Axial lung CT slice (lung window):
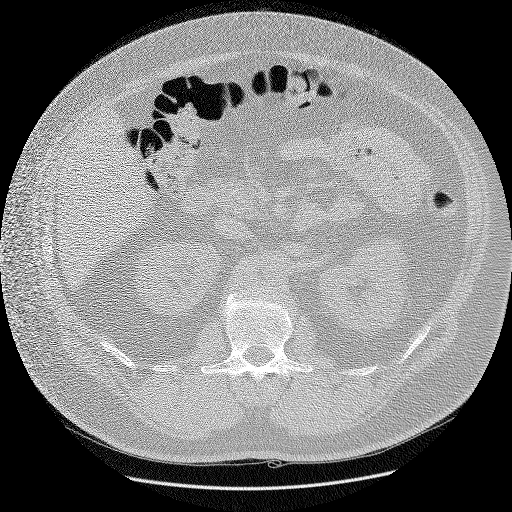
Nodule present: no